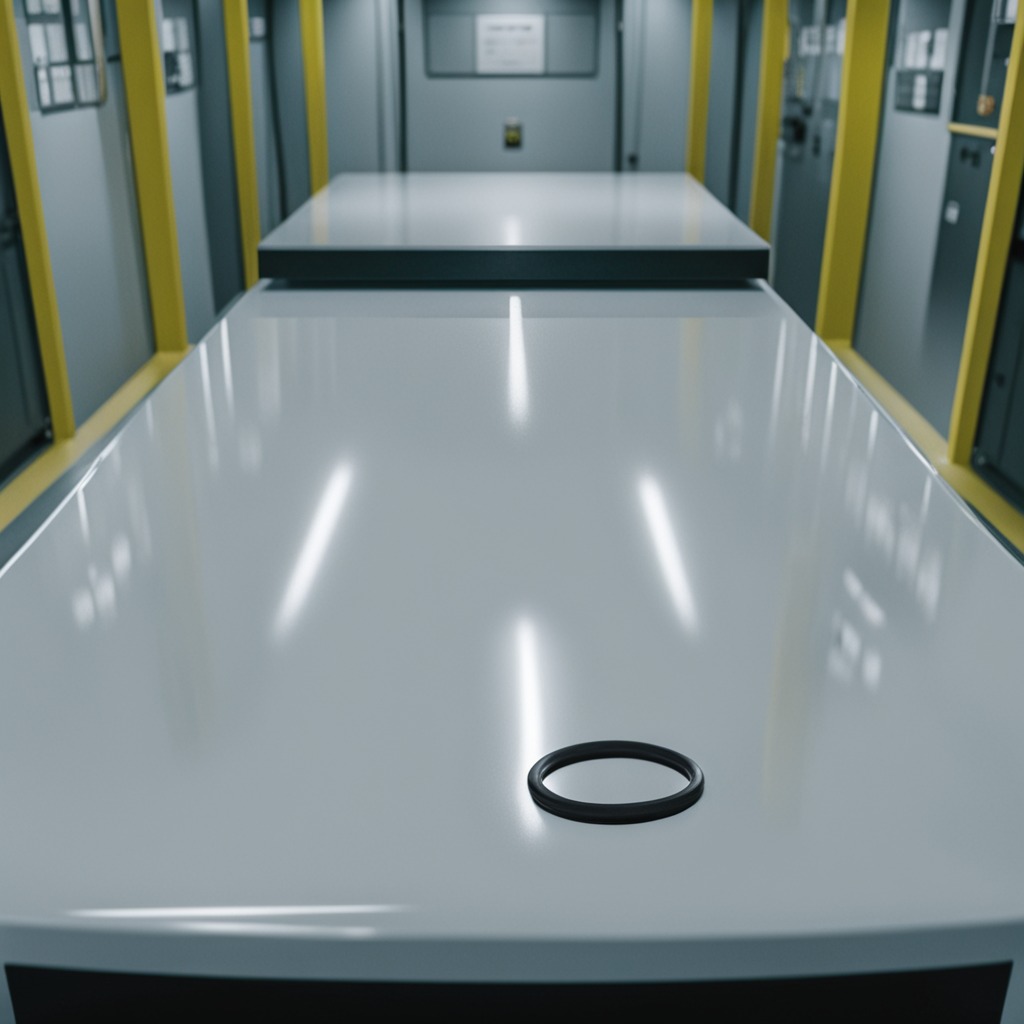
A rubber O-ring lying on the table.